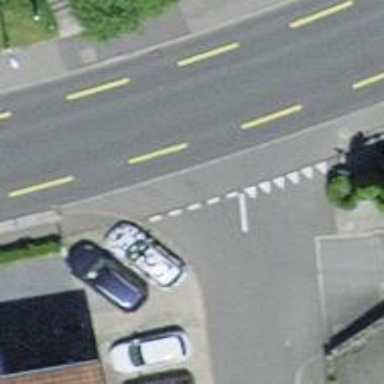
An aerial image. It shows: Unmarked crossing on the road.